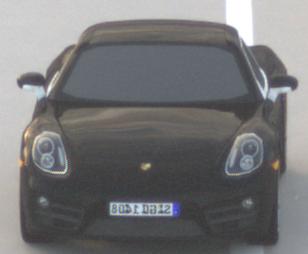
Make: Porsche
Model: Cayman
Detailed model: Cayman (981C)
Model produced from: 2013/03
Model produced until: 2014/04
Doors: 2
Color: black
Road condition: dry road
Daytime: sunrise or sunset
Contrast: low contrast